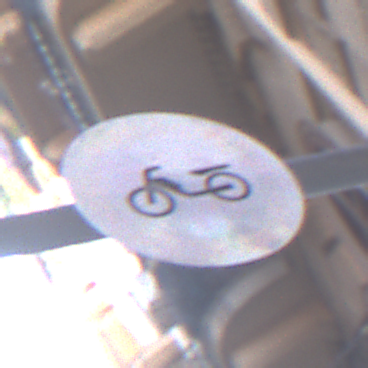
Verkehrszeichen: VerbotMofas
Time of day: MorningAfternoon
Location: Outdoor (Urban)
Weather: PartlyCloudy
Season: NotSpecified
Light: Natural